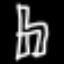
Label: chair